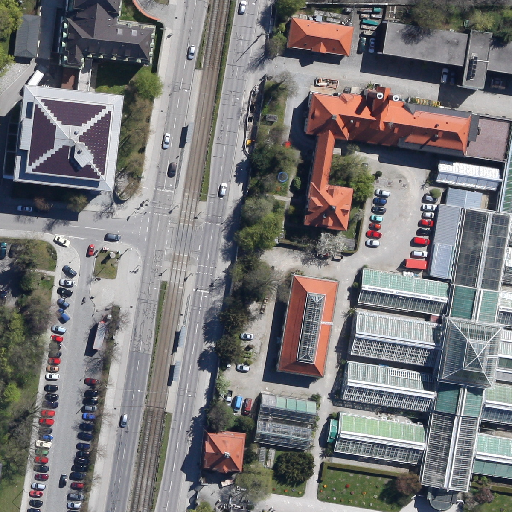
Referring expression: car in the parking area